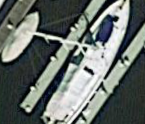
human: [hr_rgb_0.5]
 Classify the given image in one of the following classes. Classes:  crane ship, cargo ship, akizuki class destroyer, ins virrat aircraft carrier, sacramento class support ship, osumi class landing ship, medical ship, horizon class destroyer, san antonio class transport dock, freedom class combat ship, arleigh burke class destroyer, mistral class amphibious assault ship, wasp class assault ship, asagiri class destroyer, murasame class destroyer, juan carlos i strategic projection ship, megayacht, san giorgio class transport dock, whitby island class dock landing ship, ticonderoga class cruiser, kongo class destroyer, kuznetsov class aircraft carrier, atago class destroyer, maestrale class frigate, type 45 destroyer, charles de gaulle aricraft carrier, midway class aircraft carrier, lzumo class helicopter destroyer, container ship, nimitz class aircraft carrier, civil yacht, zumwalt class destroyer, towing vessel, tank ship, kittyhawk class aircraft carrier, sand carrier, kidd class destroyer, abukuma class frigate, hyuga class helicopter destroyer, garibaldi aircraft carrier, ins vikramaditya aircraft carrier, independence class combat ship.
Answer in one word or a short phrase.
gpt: Civil yacht